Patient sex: M
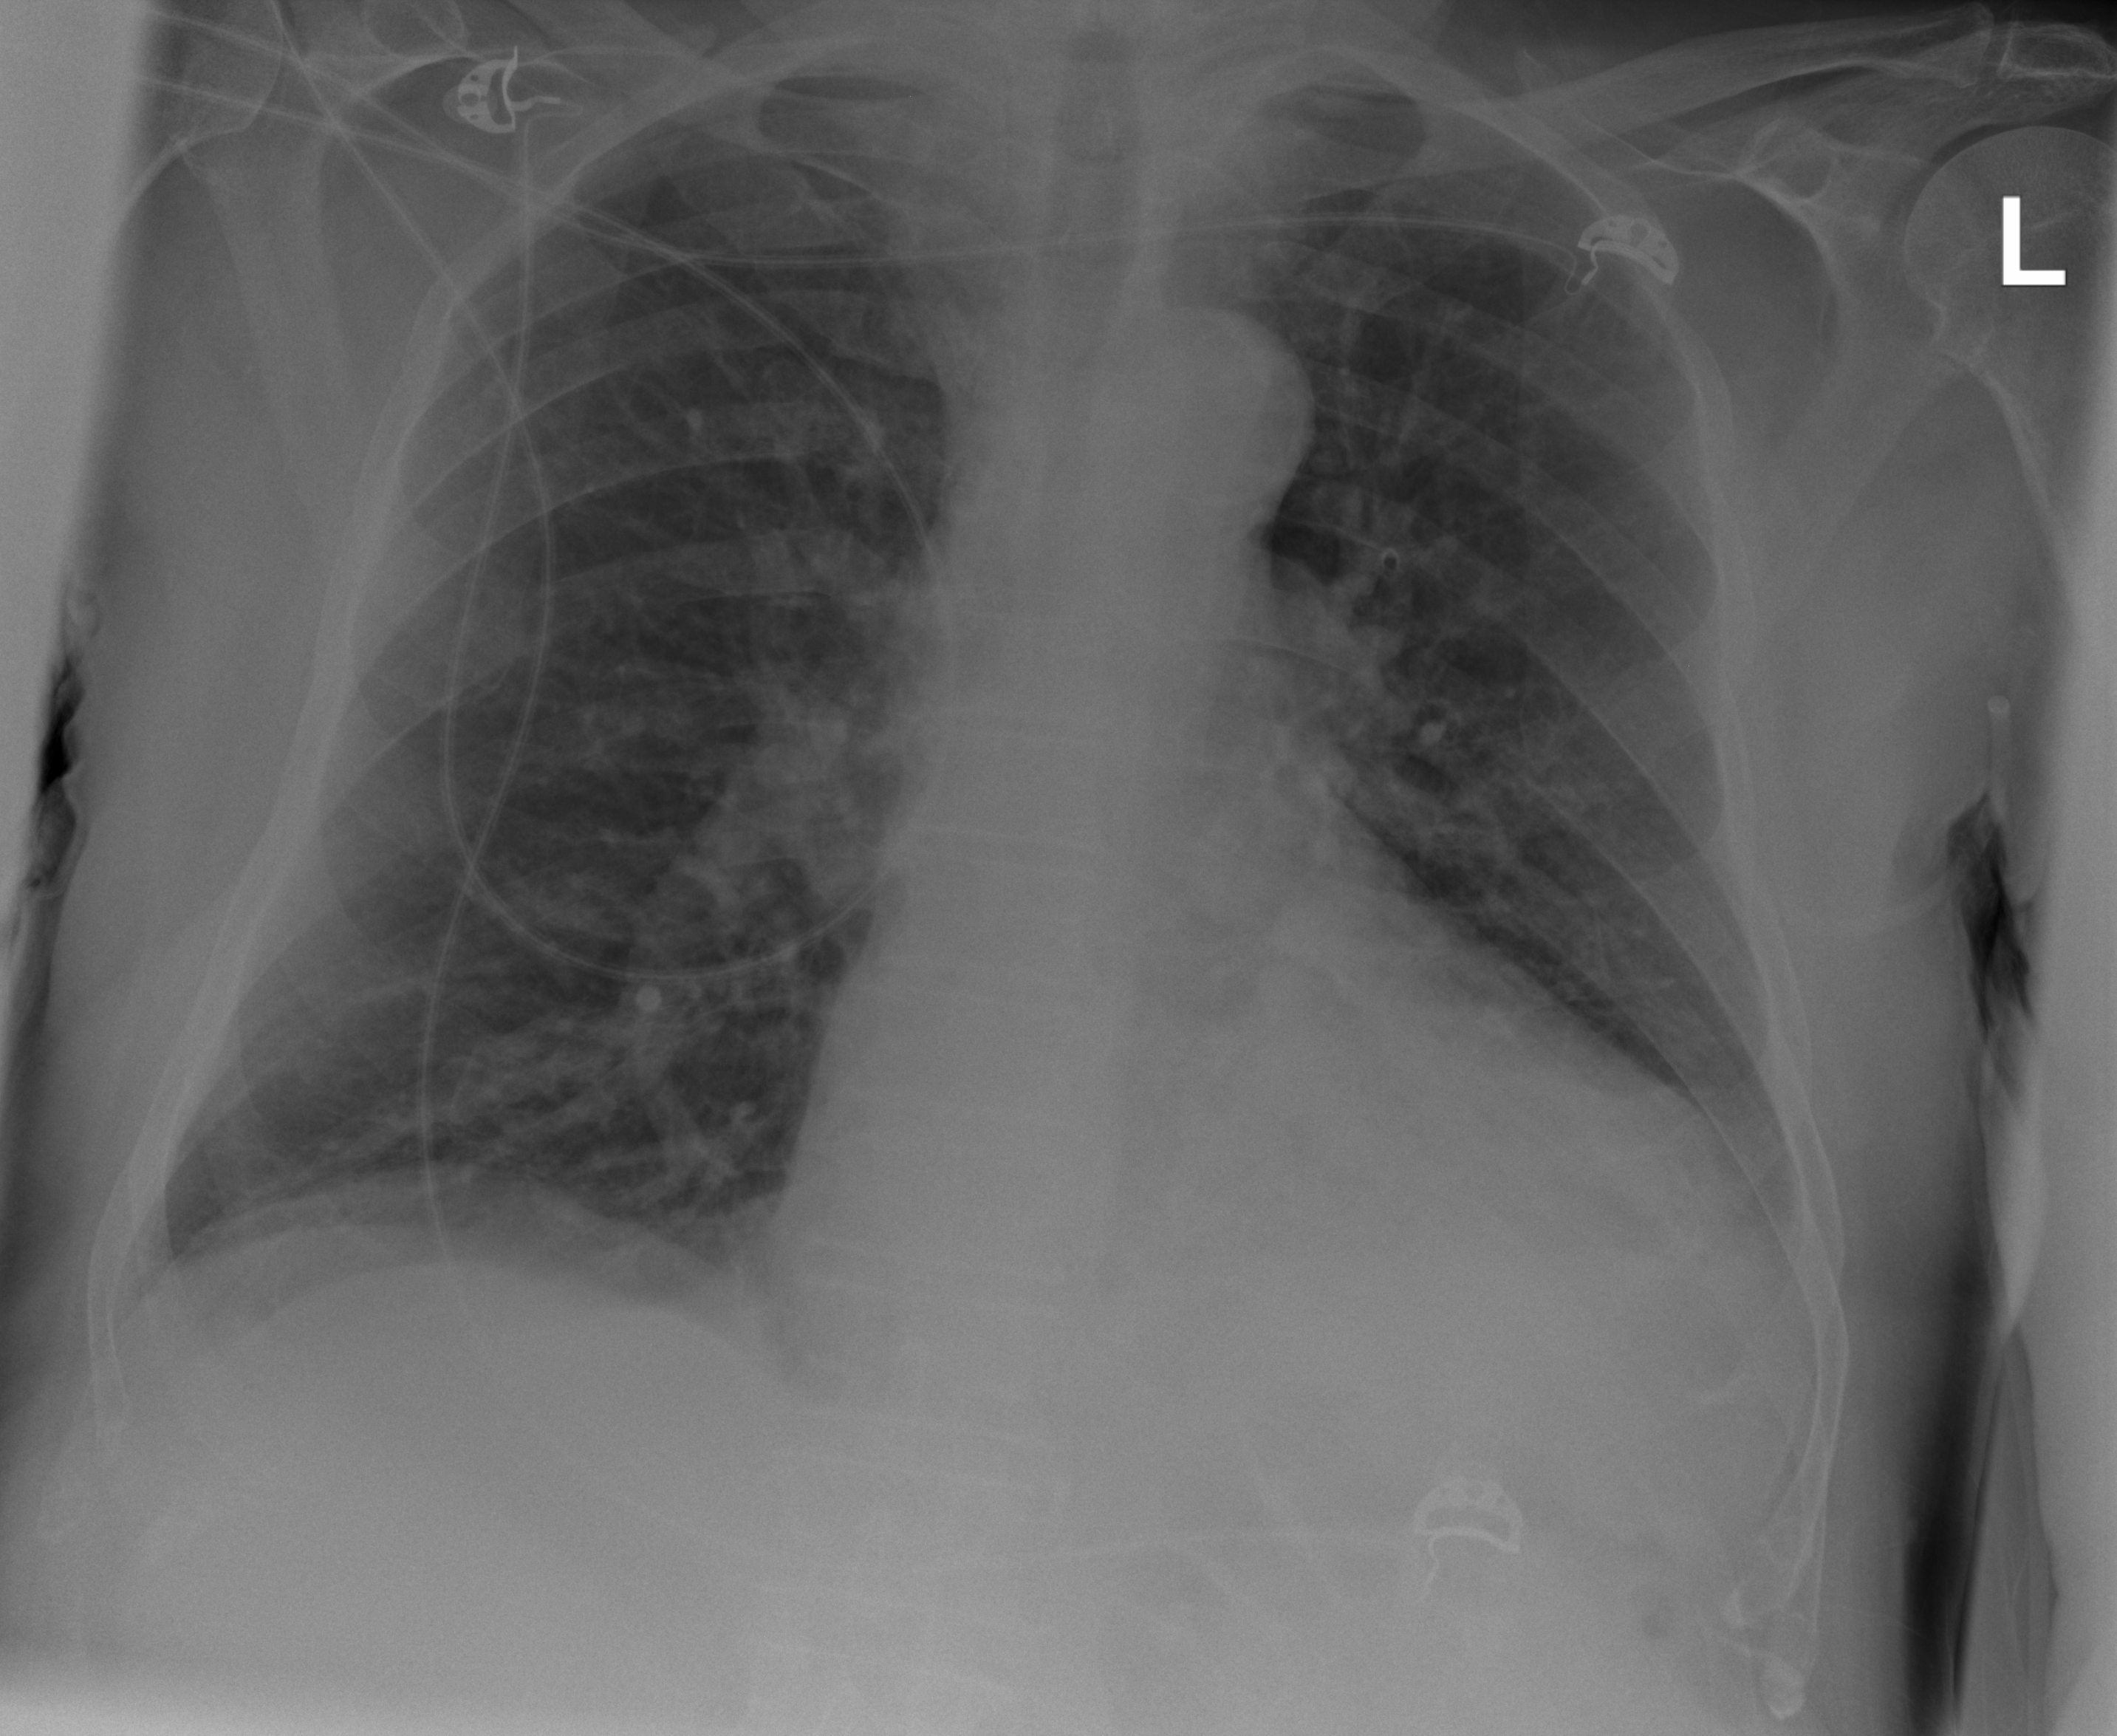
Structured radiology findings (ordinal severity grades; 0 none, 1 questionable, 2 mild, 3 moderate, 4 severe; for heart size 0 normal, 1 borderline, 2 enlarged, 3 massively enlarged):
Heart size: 3
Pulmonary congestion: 1
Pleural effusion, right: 0
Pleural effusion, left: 1
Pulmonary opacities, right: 0
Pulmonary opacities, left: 1
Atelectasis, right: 1
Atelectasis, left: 2